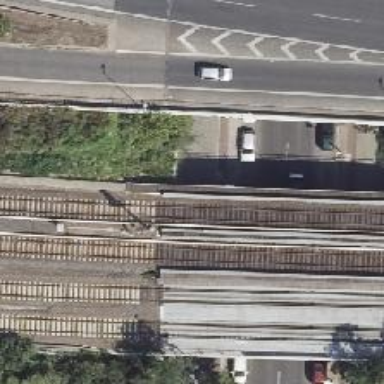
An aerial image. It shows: Bridge for the electrified light rail.